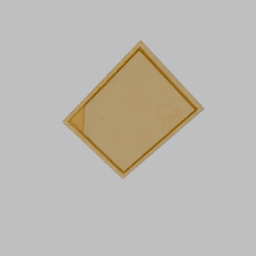
Label: tools